Question: I read the Bundle documentation, but I can't find how to change these labels:

So, I found how to change the list.page_title, but I can't find about point 1, 2, 4, 5 on the image. Also, I can't find how to remove the ID column (field) from any list view. I follow the tutorial, but when he install Easy Admin Bundle 'action.search' was Search for him, action.new was New etc...
I tried with:
'''
list:
fields:
- '-id'
'''
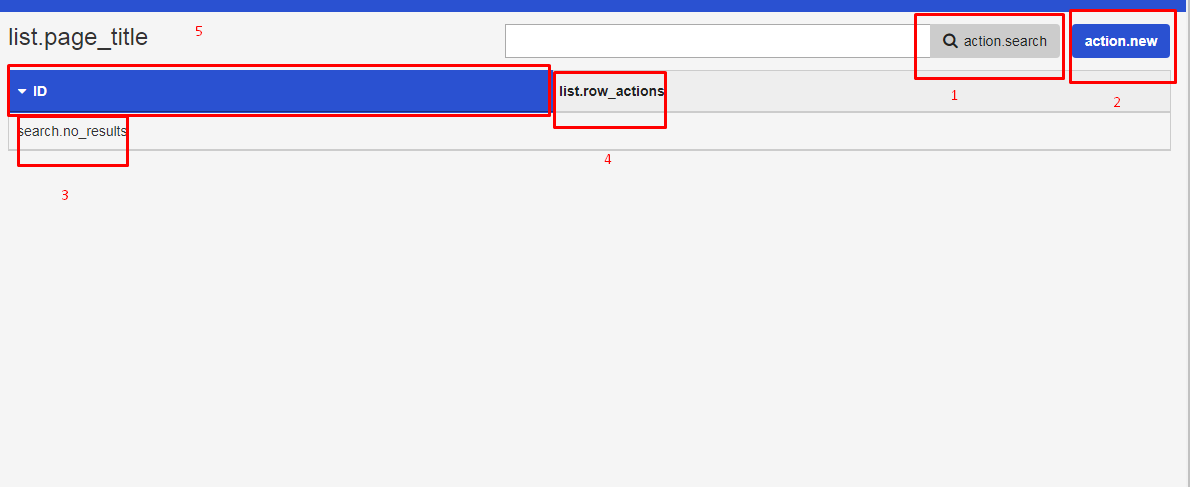
Answer: You have to enable symfony translation module in your config.yml:
'''
framework:
translator: { fallbacks: ['%locale%'] }
'''